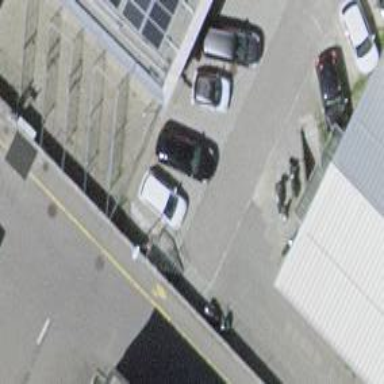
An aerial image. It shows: Metal grid steps on road.